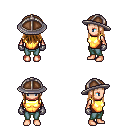
a pixel art fantasy rpg character, female body template, human, light skin, gold chest armor, teal pants, brown unkempt hairstyle, chain helm, metal gloves, four views (front, back, left, right), 2x2 character sprite sheet, small pixel art, hard edges, no anti-aliasing